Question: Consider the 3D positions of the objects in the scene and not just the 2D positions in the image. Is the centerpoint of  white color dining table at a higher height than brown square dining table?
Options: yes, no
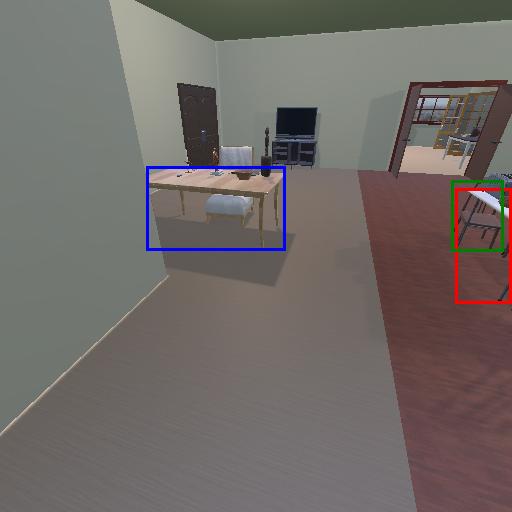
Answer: yes